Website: home-depot
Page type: account-selection
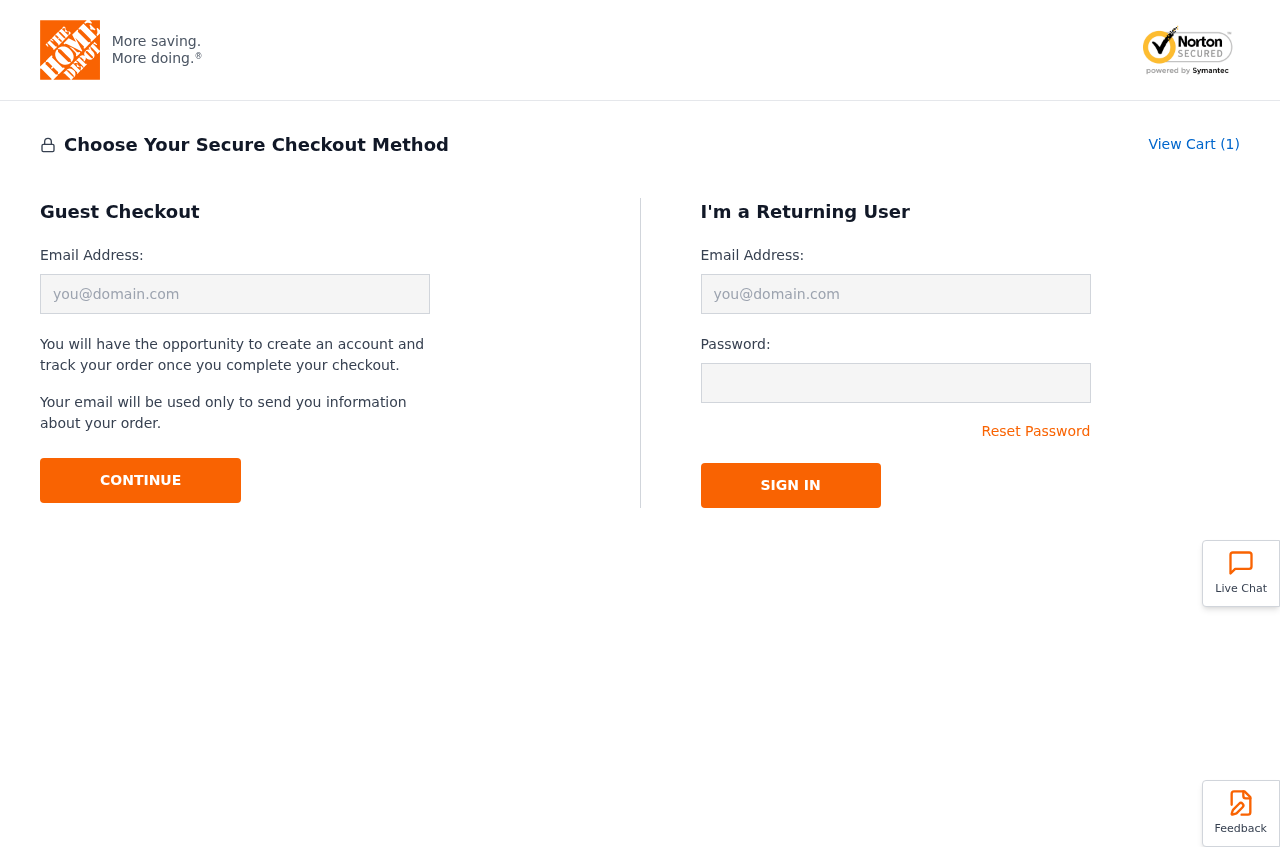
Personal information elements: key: PII_EMAIL
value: lbenson@yahoo.com
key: PII_LOGIN_USERNAME
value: lisabenson62
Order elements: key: ORDER_NUM_ITEMS
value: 1